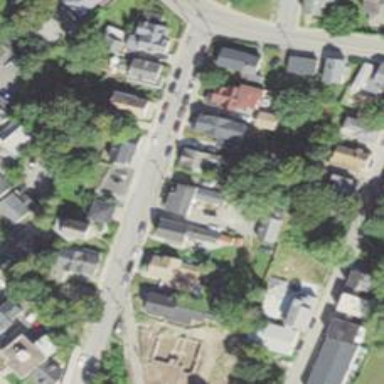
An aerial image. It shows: Residential driveway designated as service road.